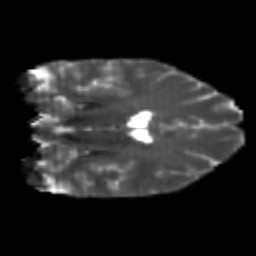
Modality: T2w
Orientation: coronal
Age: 21
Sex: female
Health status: healthy
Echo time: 0.074 s